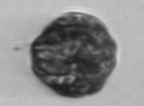
Label: Alexandrium_catenella